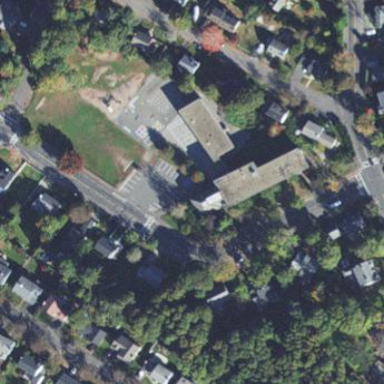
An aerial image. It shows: School building.